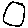
Label: circle